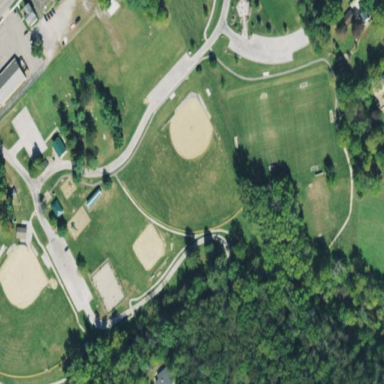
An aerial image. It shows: Pitch designated for baseball and softball activities.